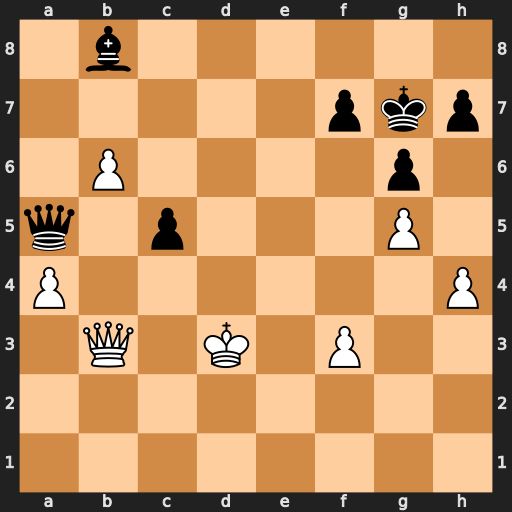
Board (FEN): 1b6/5pkp/1P4p1/q1p3P1/P6P/1Q1K1P2/8/8
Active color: w
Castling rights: -
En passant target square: -
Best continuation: Qc3+ Qxc3+ Kxc3